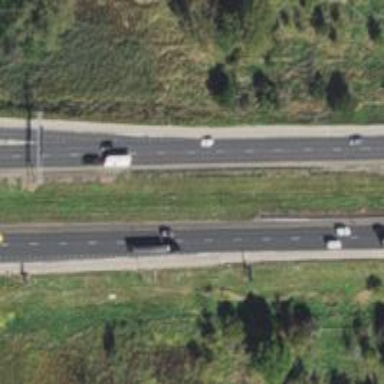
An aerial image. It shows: Asphalt motorway link.